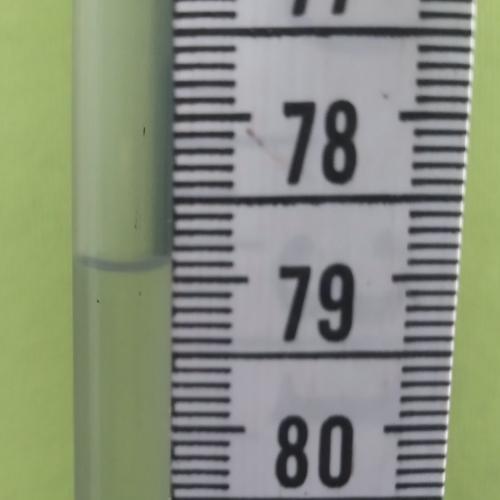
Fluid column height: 78.9 cm